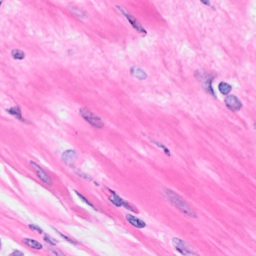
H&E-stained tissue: Breast